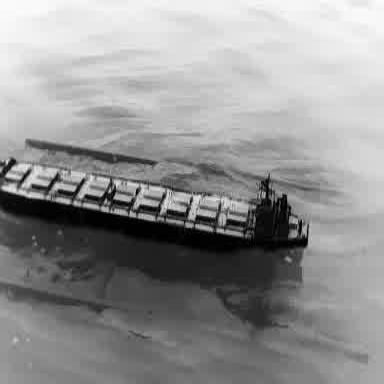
There is a liner in the infrared image.